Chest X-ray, AP view. Patient: 67 years old, sex M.
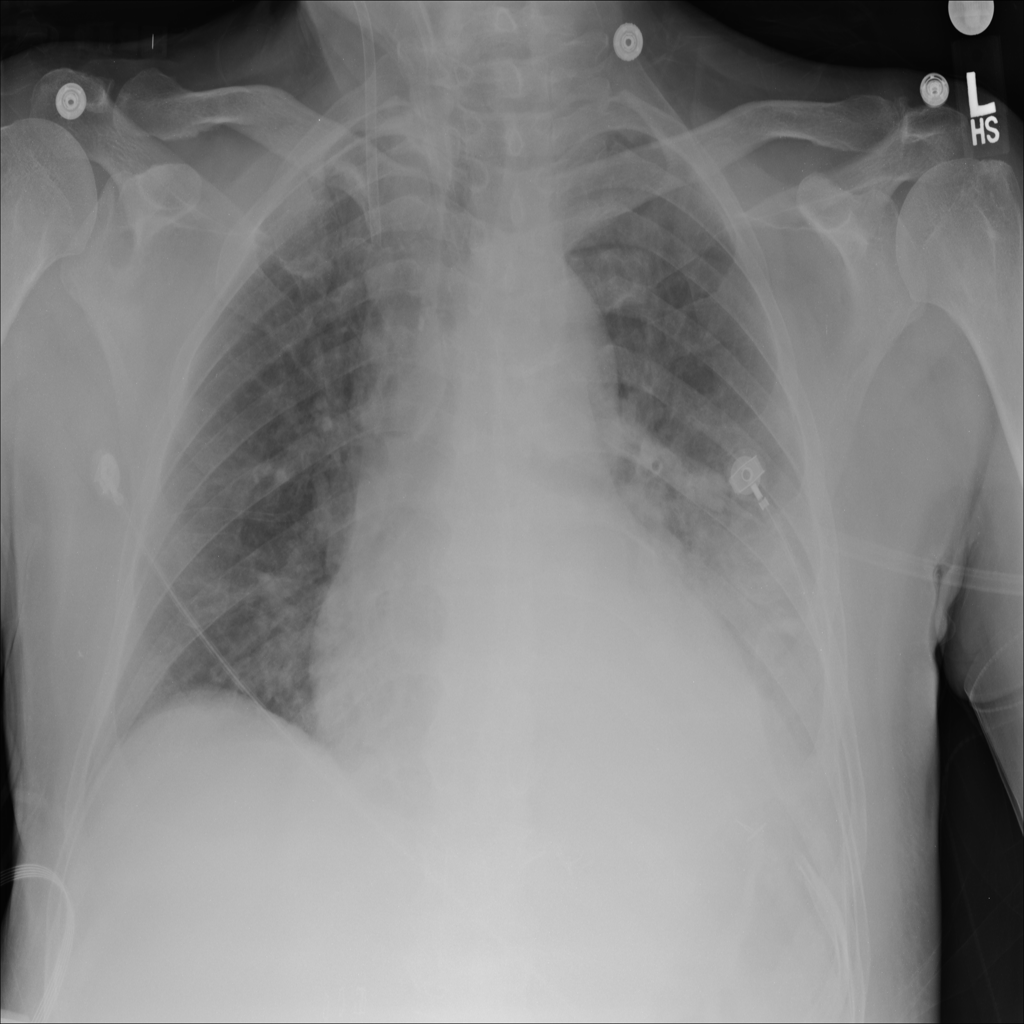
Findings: Effusion